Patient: sex M, age 83
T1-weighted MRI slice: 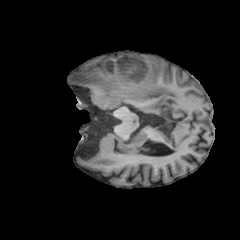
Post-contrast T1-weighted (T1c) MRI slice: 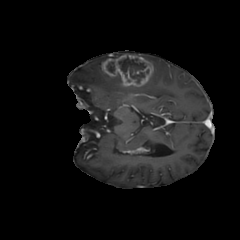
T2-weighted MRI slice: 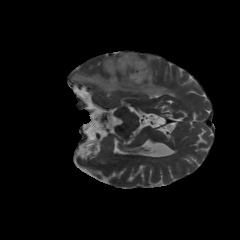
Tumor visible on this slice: yes
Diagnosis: Glioblastoma, IDH-wildtype
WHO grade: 4